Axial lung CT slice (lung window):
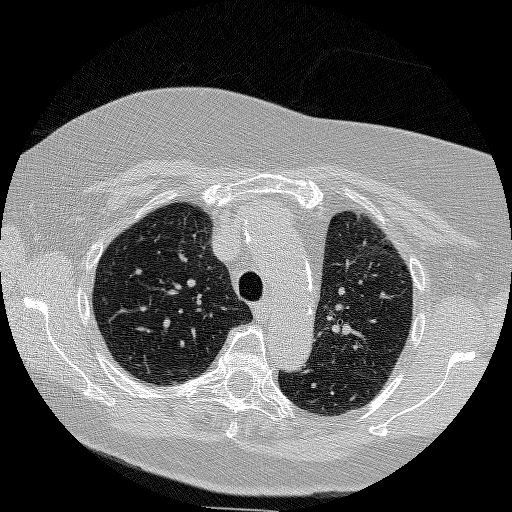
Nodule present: no